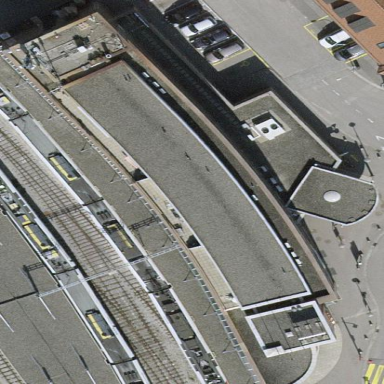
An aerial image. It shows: Train station building.